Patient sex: M
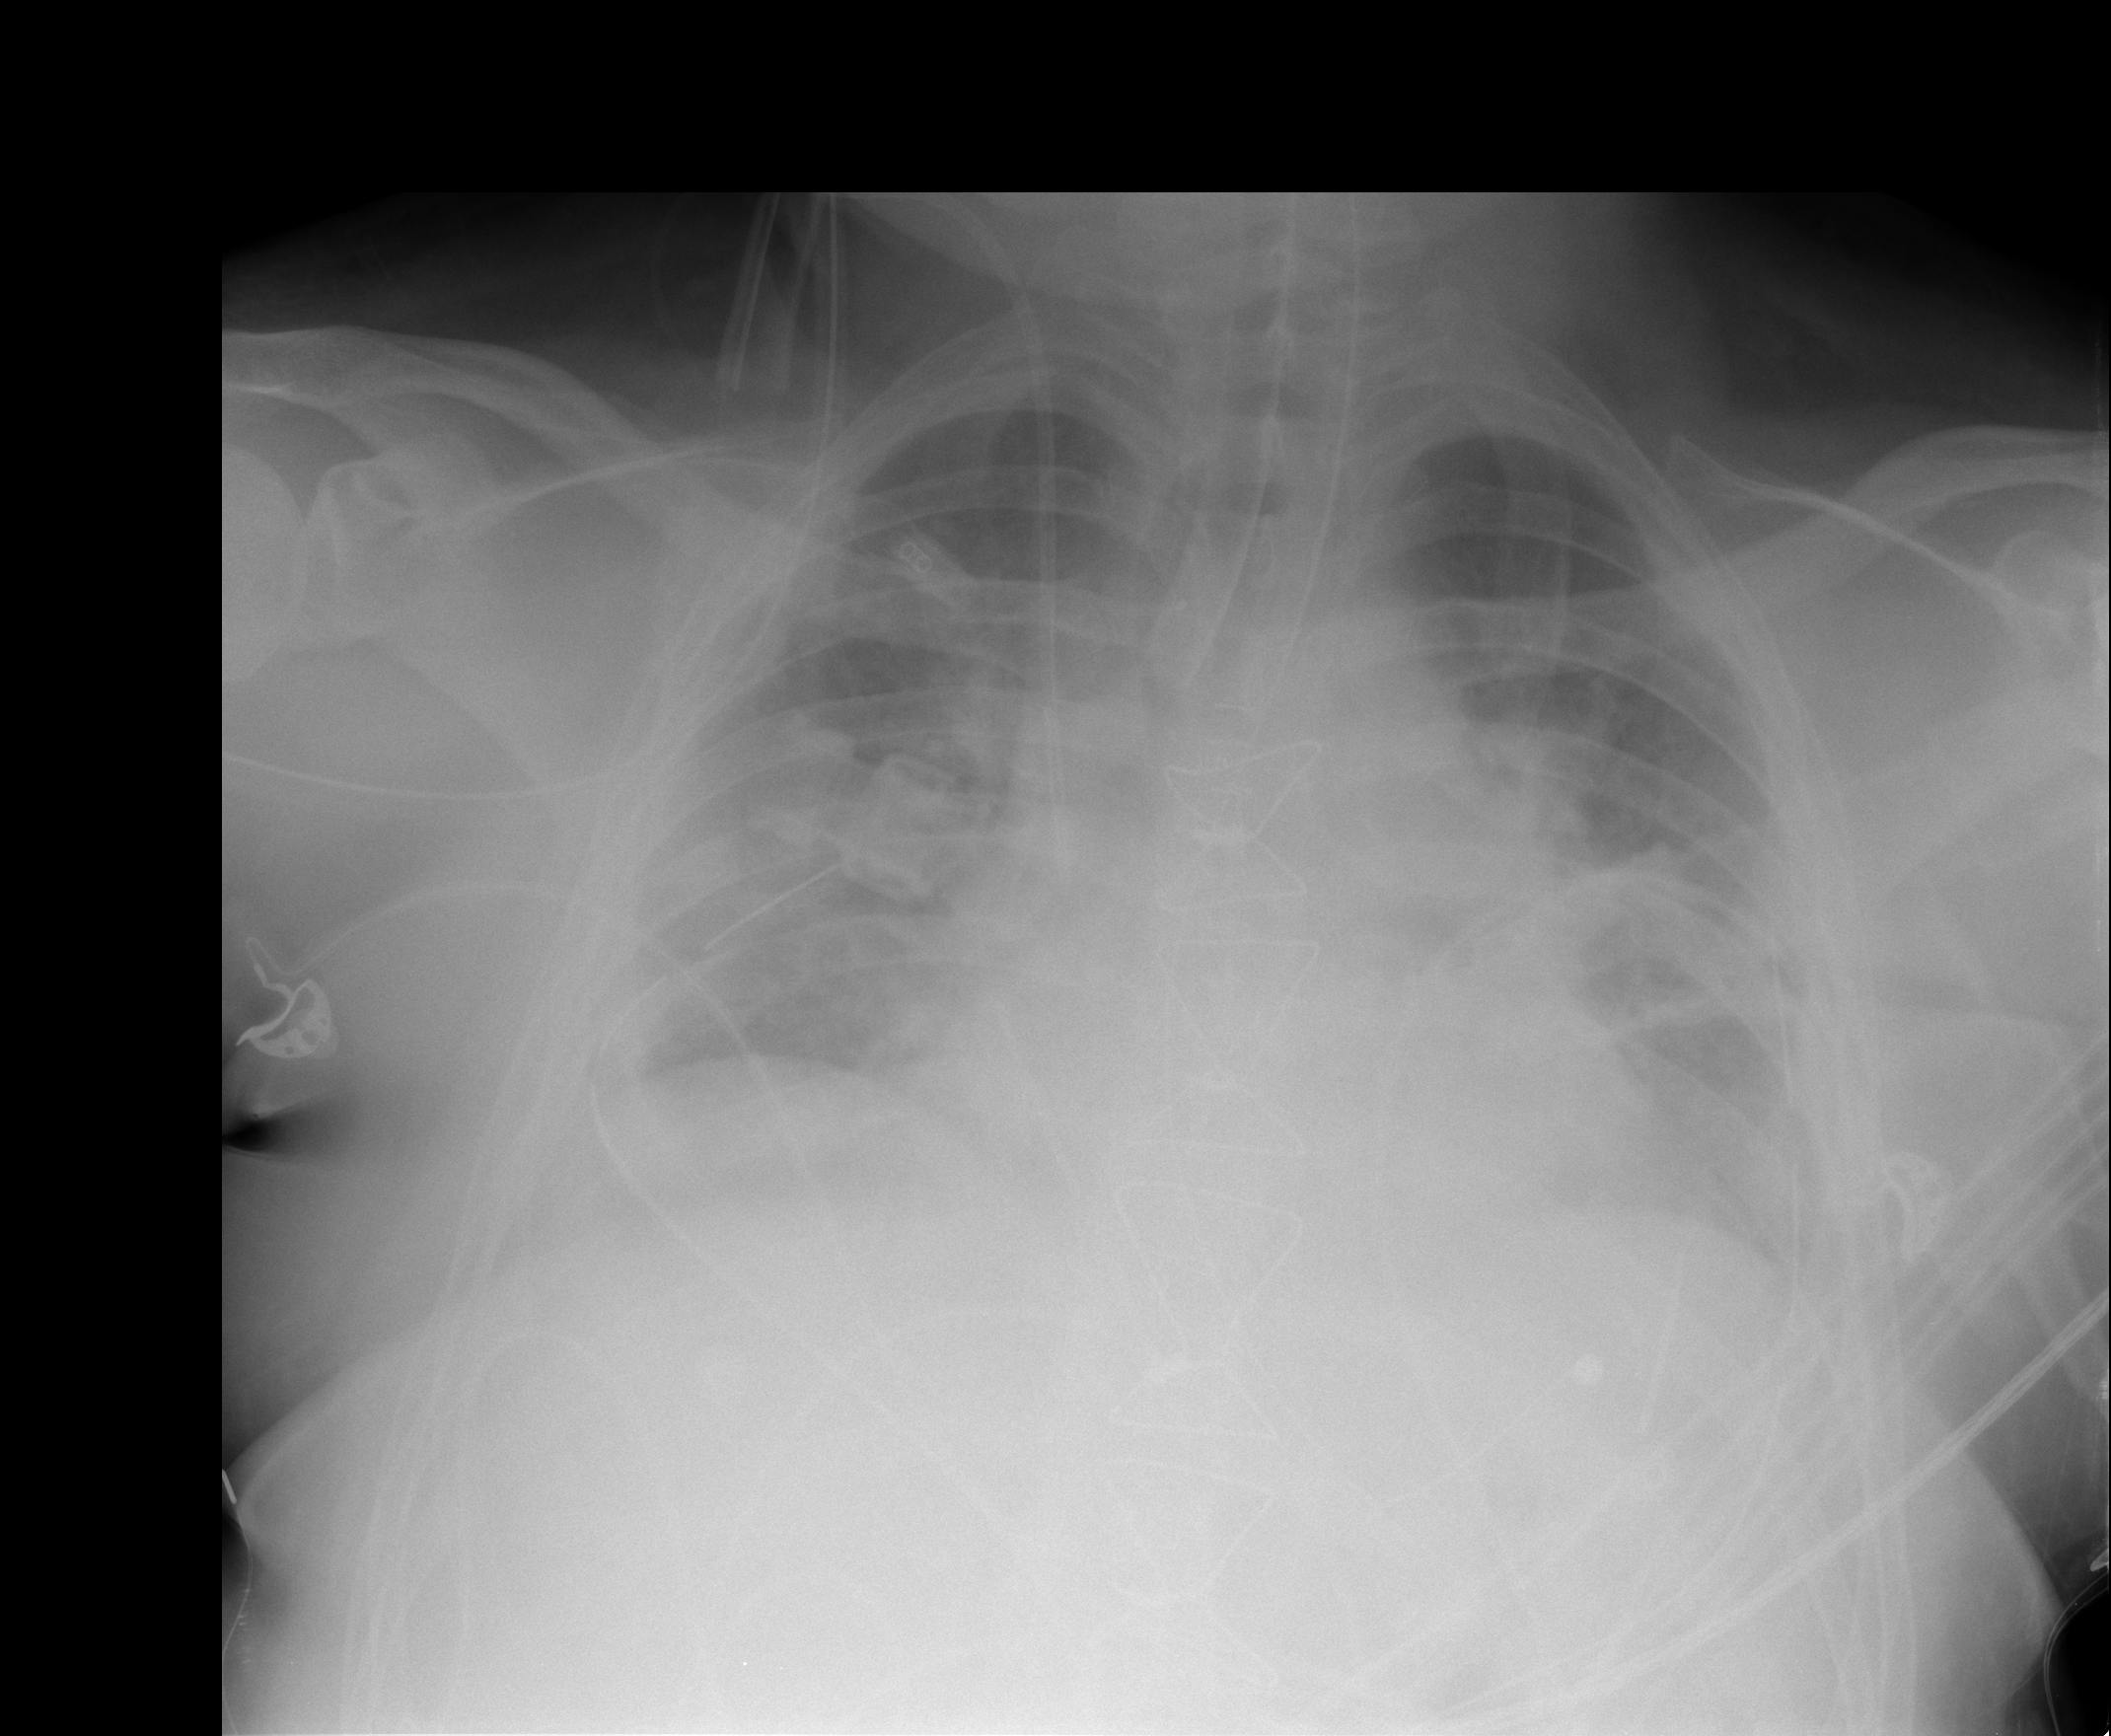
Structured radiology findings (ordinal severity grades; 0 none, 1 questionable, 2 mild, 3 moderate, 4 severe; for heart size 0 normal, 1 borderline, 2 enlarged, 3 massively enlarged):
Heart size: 2
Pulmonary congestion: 2
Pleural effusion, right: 0
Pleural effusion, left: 0
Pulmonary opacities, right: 0
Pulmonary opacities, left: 0
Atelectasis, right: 2
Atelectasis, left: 2